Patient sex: M
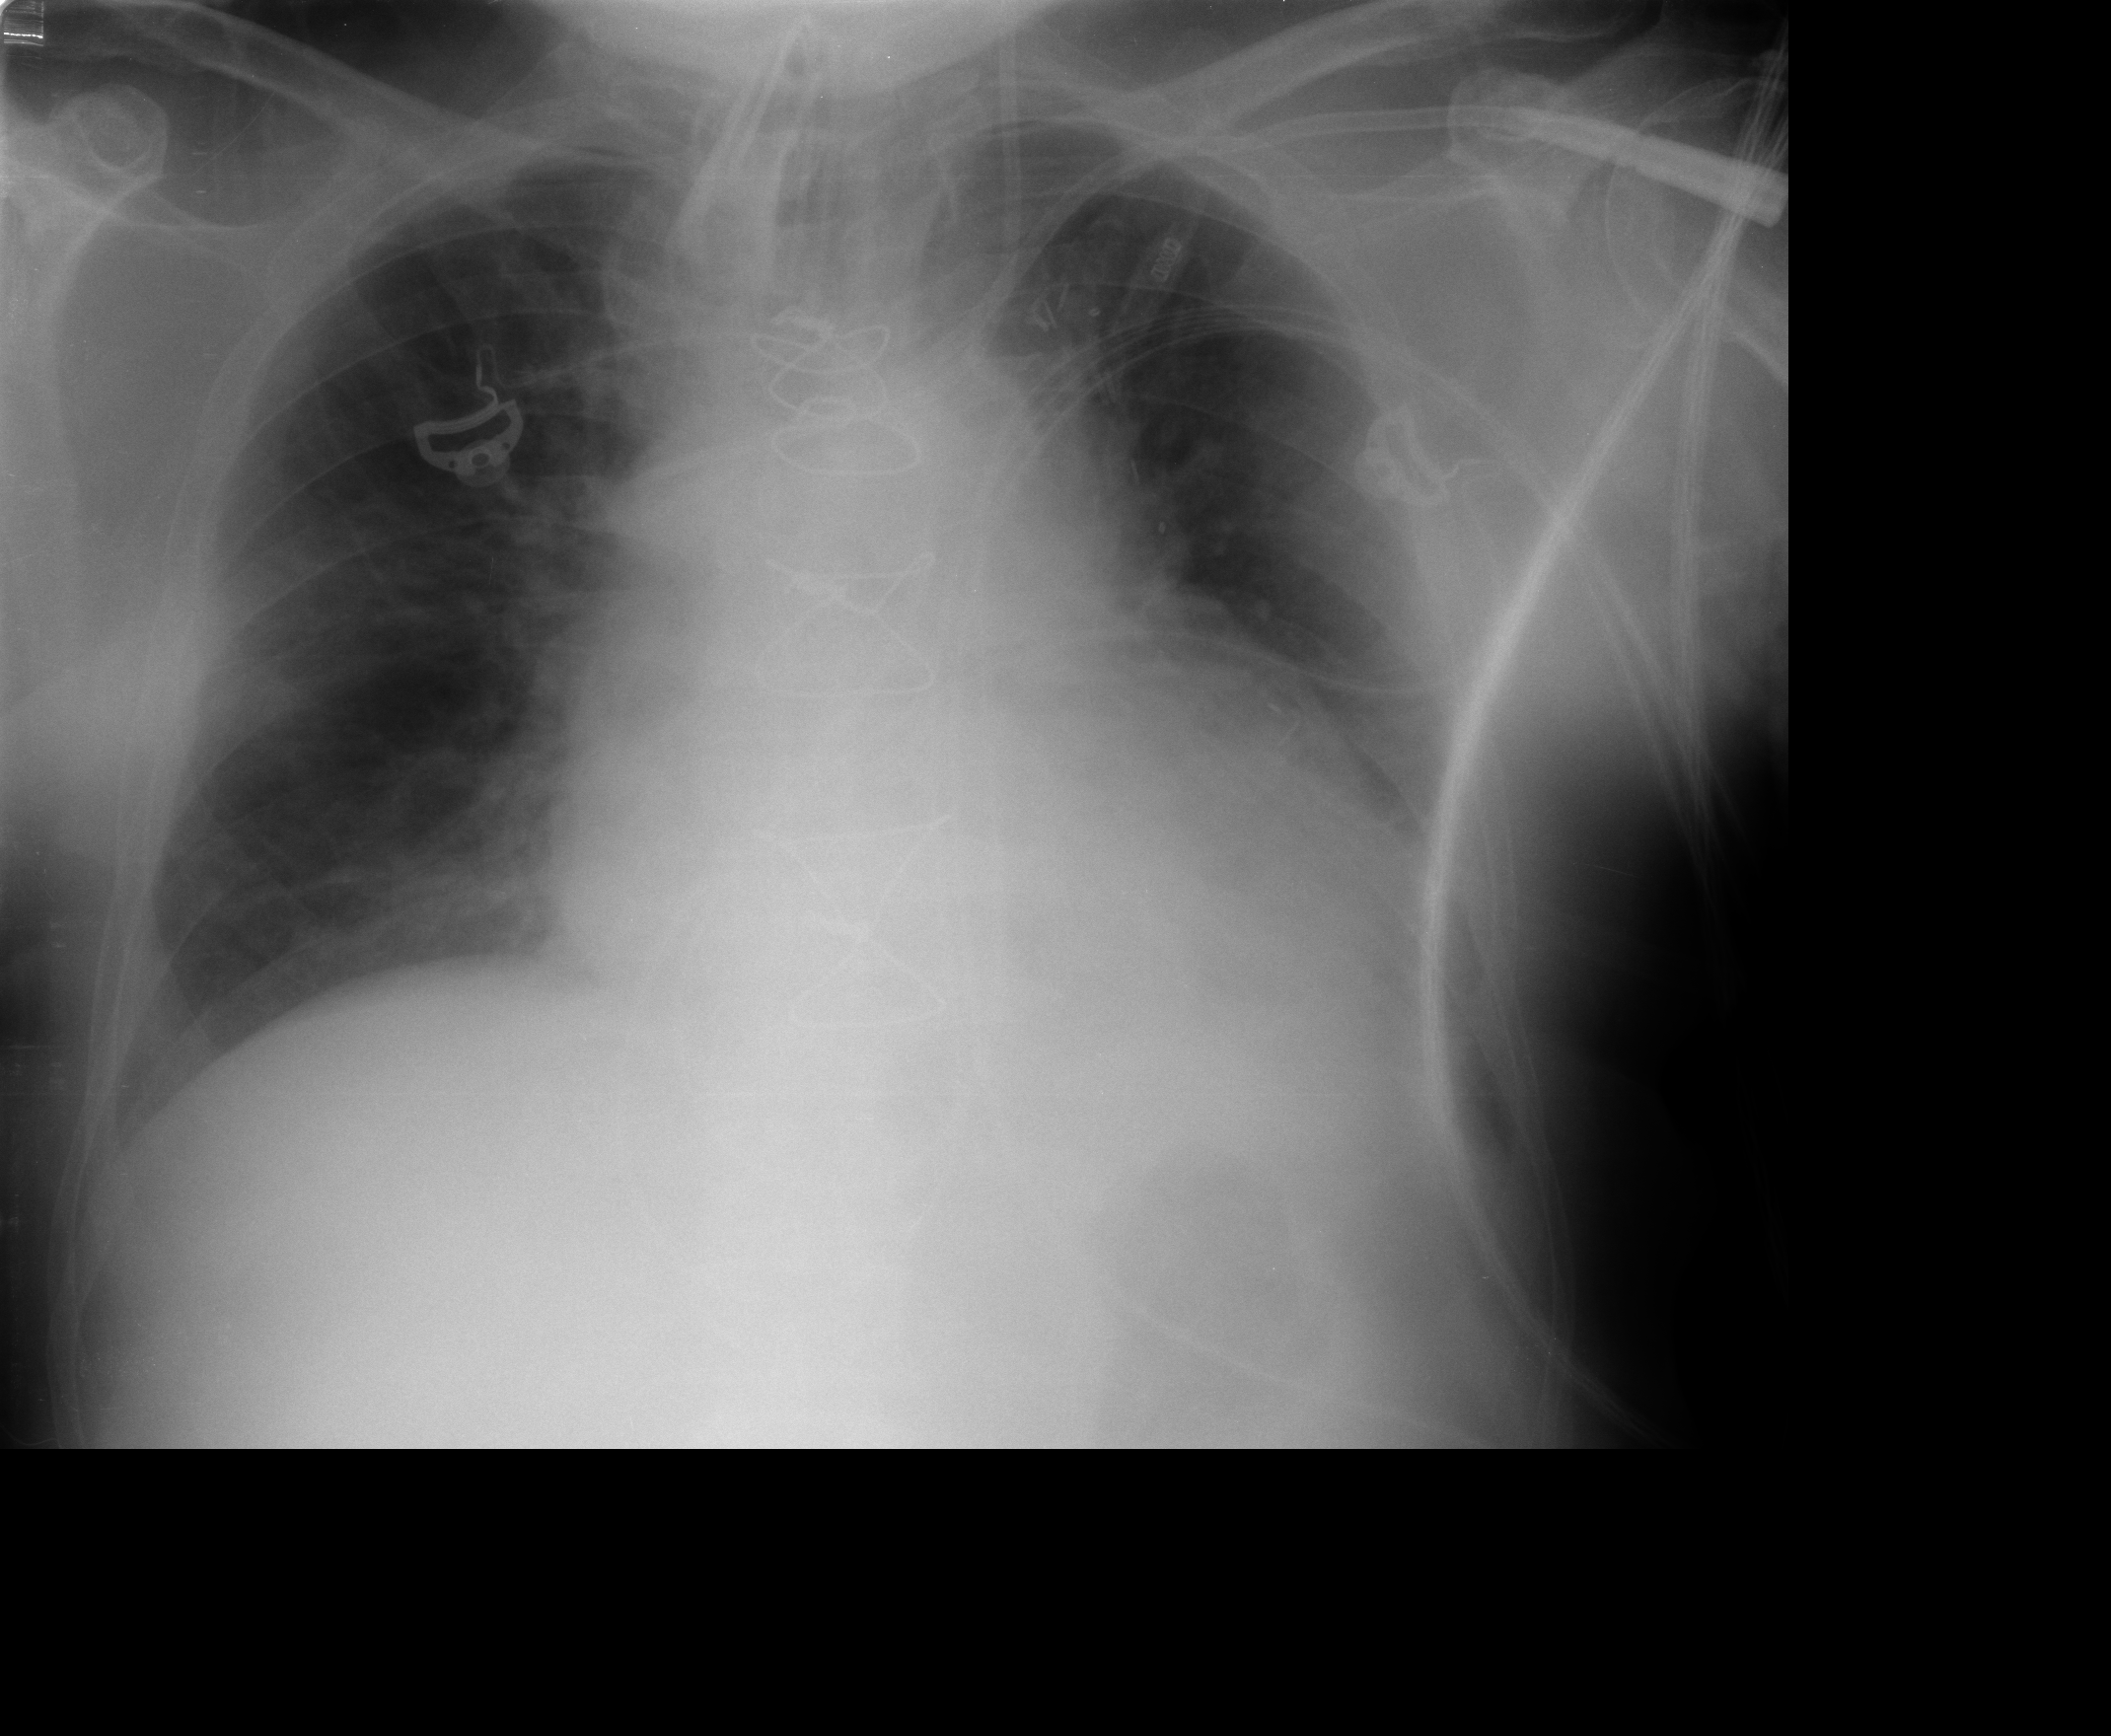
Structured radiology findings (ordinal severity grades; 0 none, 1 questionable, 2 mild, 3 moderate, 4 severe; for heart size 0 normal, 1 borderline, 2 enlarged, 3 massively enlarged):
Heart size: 2
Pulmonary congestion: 1
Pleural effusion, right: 0
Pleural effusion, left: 2
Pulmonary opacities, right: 0
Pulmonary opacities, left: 0
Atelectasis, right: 2
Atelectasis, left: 2